Interaction volume radius: 10 \u00c5
Interaction volume height: 20 \u00c5
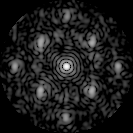
Disorder parameter: 0.4606